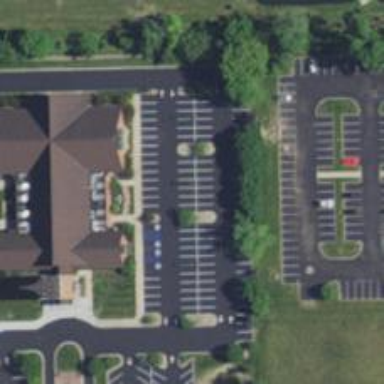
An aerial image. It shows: Parking space is available.